Interaction volume radius: 5 \u00c5
Interaction volume height: 10 \u00c5
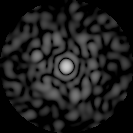
Disorder parameter: 0.8078